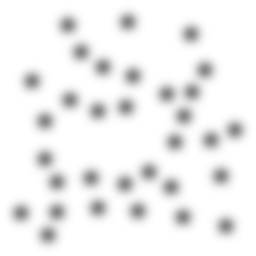
Squares: 0
Triangles: 0
Stars: 32
Total shapes: 32